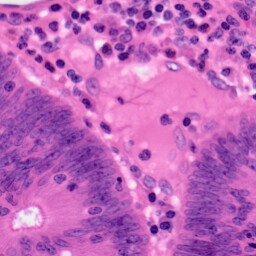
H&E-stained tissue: Colon